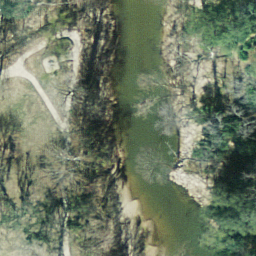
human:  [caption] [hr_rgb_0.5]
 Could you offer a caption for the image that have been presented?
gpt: A river with a forest on both banks of the river .

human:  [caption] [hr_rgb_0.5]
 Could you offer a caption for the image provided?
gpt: It is a river with a forest on both banks of the river .

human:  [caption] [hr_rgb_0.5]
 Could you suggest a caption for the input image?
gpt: Lots of green plants flourish on both banks of the river .

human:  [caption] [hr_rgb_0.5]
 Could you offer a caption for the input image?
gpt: Green plants flourish on both banks of the river .

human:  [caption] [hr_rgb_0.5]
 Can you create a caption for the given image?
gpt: A river geso through a forest .